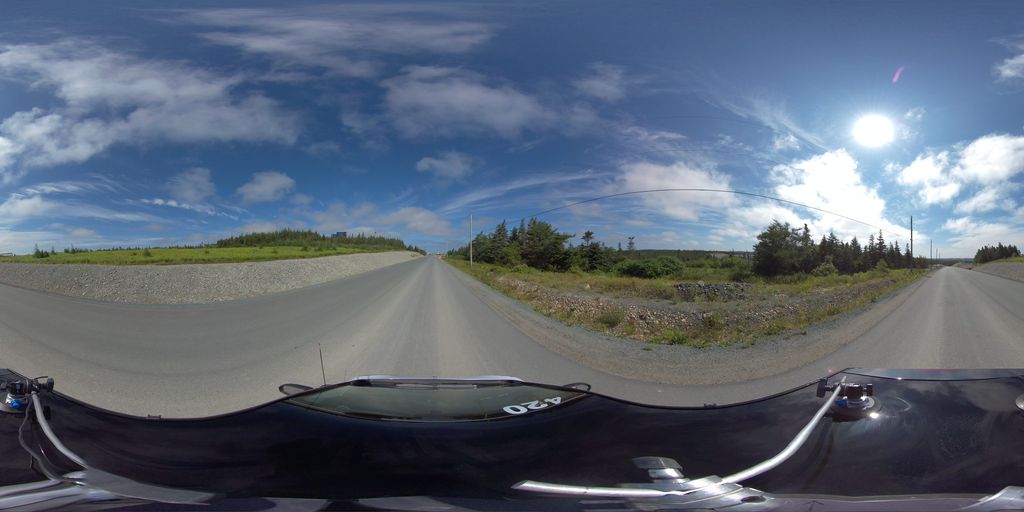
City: st_johns